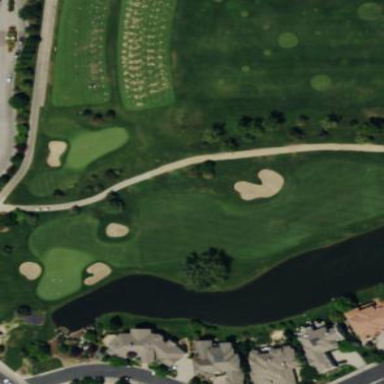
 specifically fairway. This recreational ground features neatly mown grass."